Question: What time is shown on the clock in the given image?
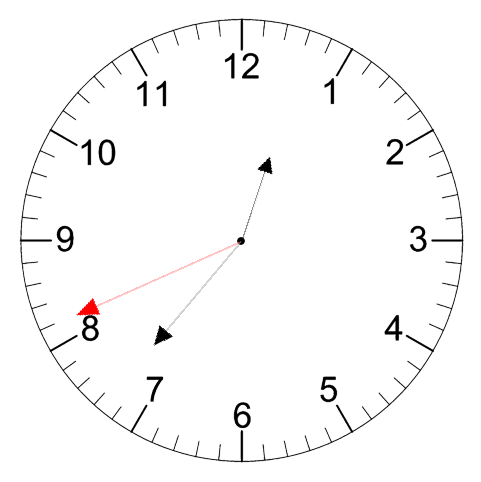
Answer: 12:36:41